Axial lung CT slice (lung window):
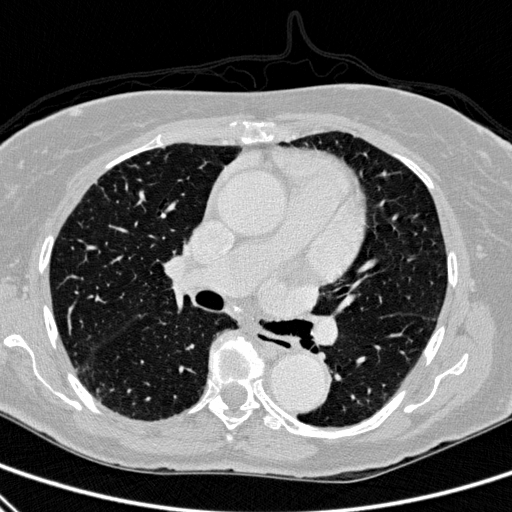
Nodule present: yes
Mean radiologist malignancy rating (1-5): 2